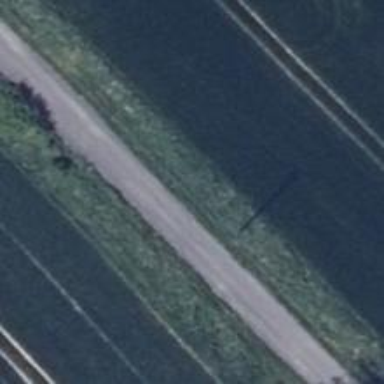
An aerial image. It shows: Power pole.